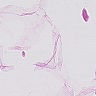
Metastatic tissue present: no